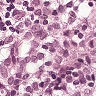
Metastatic tissue present: yes